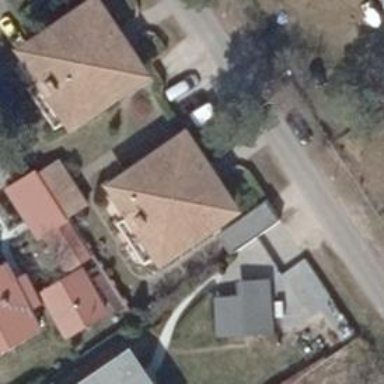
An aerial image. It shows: Apartments building with pyramidal roof.